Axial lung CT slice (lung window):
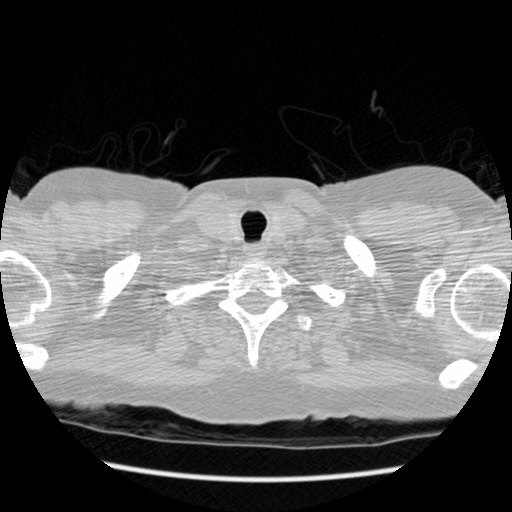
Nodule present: no